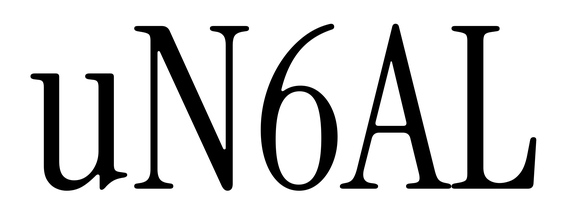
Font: InstrumentSerif-Regular